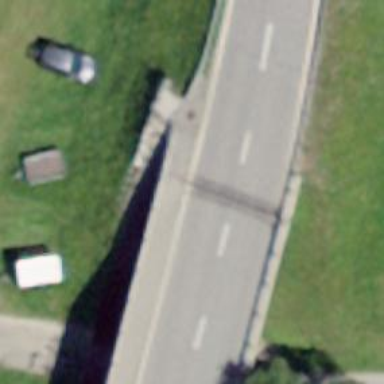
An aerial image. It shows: Set of steps on the road.